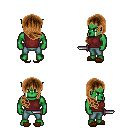
a pixel art fantasy rpg character, male body template, orc, green skin, maroon sleeveless shirt, teal pants, brown right-swept hairstyle, brown slippers, dagger, four views (front, back, left, right), 2x2 character sprite sheet, small pixel art, hard edges, no anti-aliasing